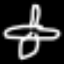
Label: airplane